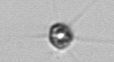
Label: Acanthoica_quattrospina